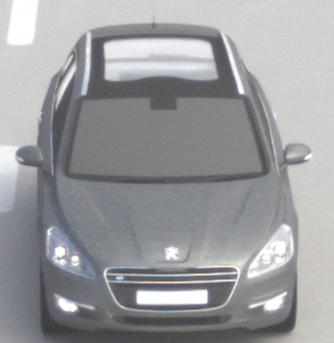
Make: Peugeot
Model: 508 SW 120 VTi
Detailed model: 508 (I) SW
Model produced from: 2011/03
Model produced until: 2014/05
Doors: 5
Color: gray
Road condition: dry road
Daytime: midday
Contrast: medium contrast